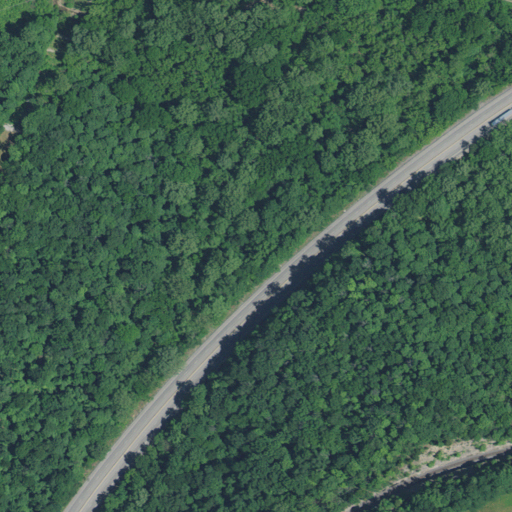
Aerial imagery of valley in Kentucky named Round Hollow containing deciduous forest, woody wetlands, open development, low intensity development, and medium intensity development